Question: I want to animate a 'UITableViewCell' like in the following image () before detailedViewController is show. I have tried it from last two days and tried other all the answers I found for similar questions.
I want the cell to animate/resize as soon as user put his finger on the UITableViewCell.

The UITableViewCell is a custom cell. I have tried setting a new frame to cell.contentView in UITableViewCell subclass's 'setSelected:(BOOL)selected animated:(BOOL)animated' method. The UITableViewCell didn't resize as I expected.
What I have also observed is this method is called when user lifts his finger up from the UITableViewCell. Actually I want it to happen as soon as user taps the cell. And if the cell is not selected and user moves to some other cell, cell should get resized back to normal size.
Then I did some searching on receiving touch events from UITableViewCell. And I tried to add a 'UILongPressGestureRecognizer and UITapGestureRecognizer' and in the selector I tried to change cell.contentView frame like this
'''
cell.contentView.frame = CGRectMake(cell.frame.origin.x +20, cell.frame.origin.y, cell.frame.size.width-20, cell.frame.size.height);
[cell setNeedsDisplay];
'''
But the selected cell is only flashing(cell background) it is not resizing as I expected.
Any suggestions would be really helpful. Thanks in advance
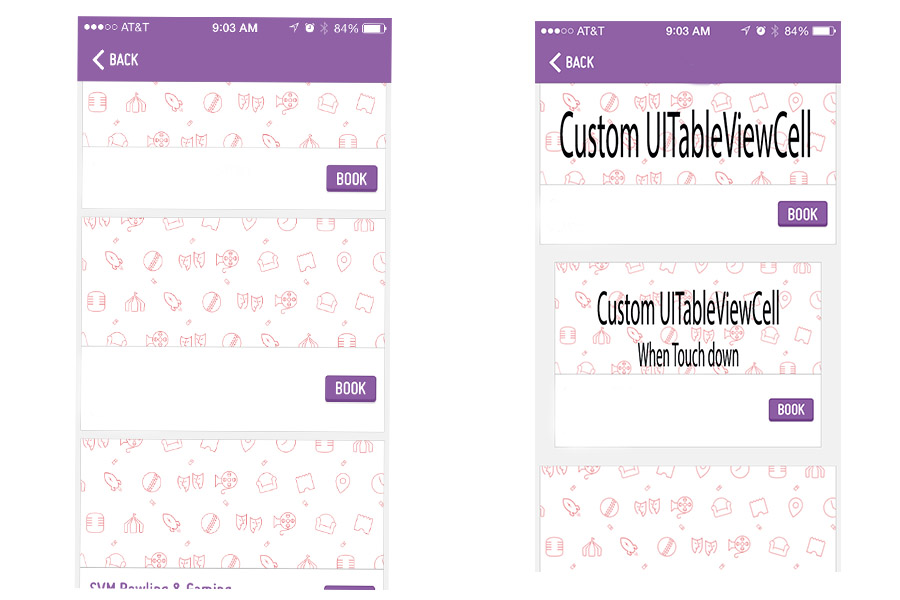
Answer: Okay After reading through some doc and Going through WWDC videos's I was able to solve this.
I have learned a important thing.
Keeping that in mind I changed my Custom UITableViewCell xib to use AutoResizing masks. And then in my UITableViewController I used these <URL> delegates
Here is the code snippet from my view Controller.
'''
-(void)tableView:(UITableView *)tableView didHighlightRowAtIndexPath:(NSIndexPath *)indexPath
{
NSLog(@"I'm Highlighted at %ld",(long)indexPath.section);
CustomTableViewCell *cell = (CustomTableViewCell *)[self.tableView cellForRowAtIndexPath:indexPath];
originalCellSize = cell.frame;
//Using animation so the frame change transform will be smooth.
[UIView animateWithDuration:0.1f animations:^{
cell.frame = CGRectMake(cell.frame.origin.x +20, cell.frame.origin.y, cell.frame.size.width-40, cell.frame.size.height);
}];
}
-(void)tableView:(UITableView *)tableView didUnhighlightRowAtIndexPath:(NSIndexPath *)indexPath
{
CustomTableViewCell *cell = (CustomTableViewCell *)[self.tableableView cellForRowAtIndexPath:indexPath];
[UIView animateWithDuration:0.1f animations:^{
cell.frame = CGRectMake(0, originalCellSize.origin.y, self.view.bounds.size.width, 180) ;
}];
originalCellSize = CGRectMake(0, 0, 0, 0);
}
'''